Aerial crown-view tile of a tropical tree (Barro Colorado Island, Panama), acquired 20250317:
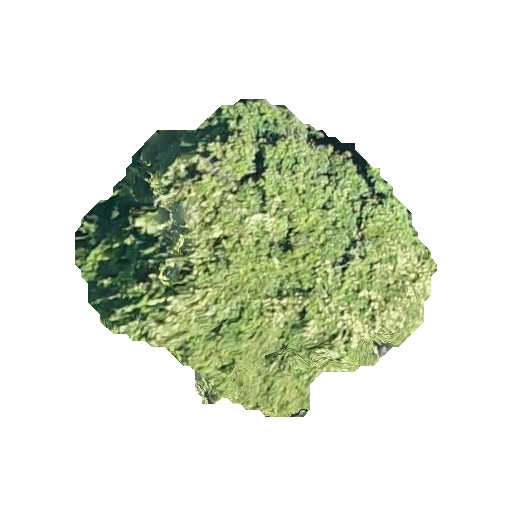
Species: Prioria copaifera
GBIF accepted scientific name: Prioria copaifera
Crown area: 112.264 m²